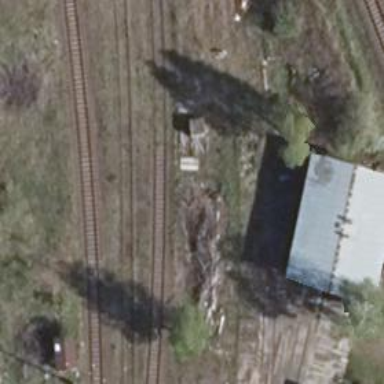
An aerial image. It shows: Abandoned railway.